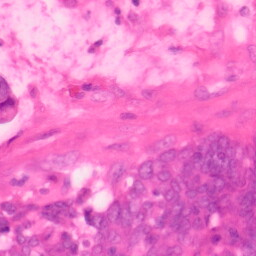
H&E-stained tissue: Colon